Aerial crown-view tile of a tropical tree (Barro Colorado Island, Panama), acquired 20241216:
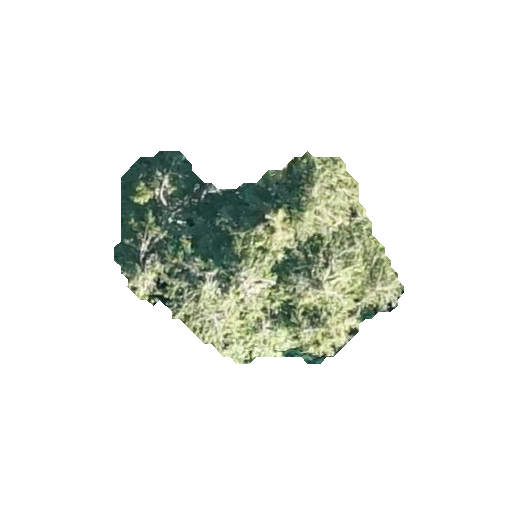
Species: Quararibea stenophylla
GBIF accepted scientific name: Quararibea stenophylla
Crown area: 62.51 m²